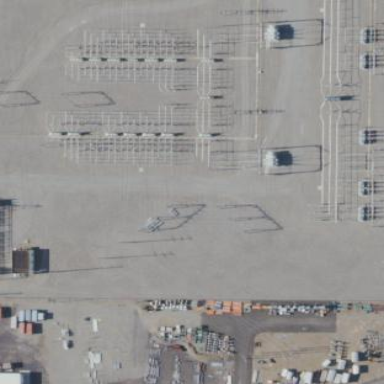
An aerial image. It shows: Power substation.